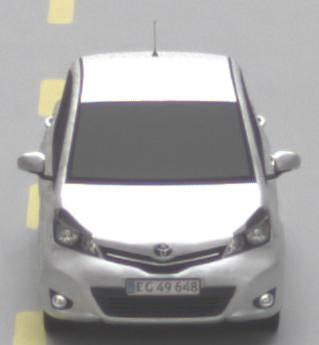
Make: Toyota
Model: Yaris 1.0
Detailed model: Yaris (XP9)
Model produced from: 2009/01
Model produced until: 2010/10
Doors: 3
Color: white
Road condition: dry road
Daytime: midday
Contrast: low contrast